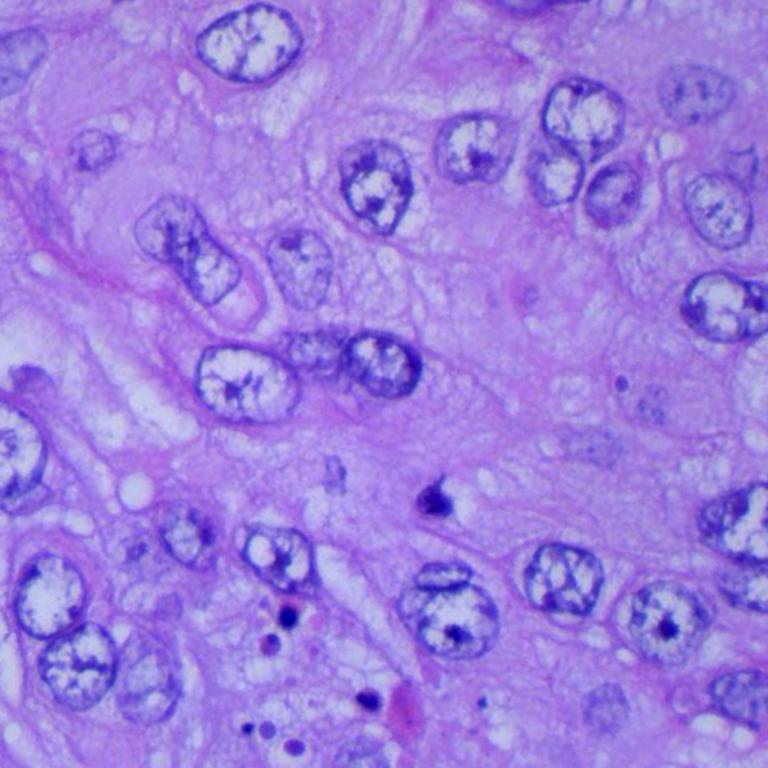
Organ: lung
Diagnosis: squamous carcinomas